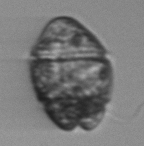
Label: Margalefidinium